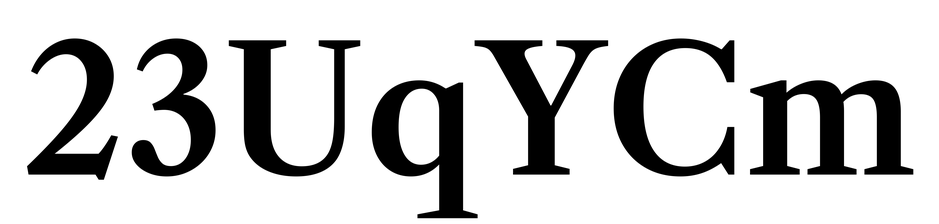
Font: LibreCaslonText_SemiBold